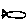
Label: fish